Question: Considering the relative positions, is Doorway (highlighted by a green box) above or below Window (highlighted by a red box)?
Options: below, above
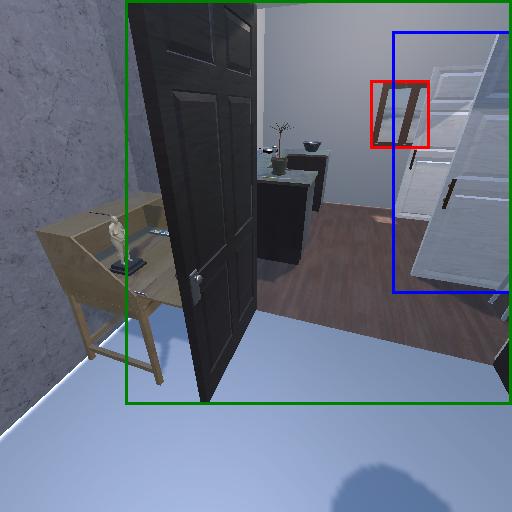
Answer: below